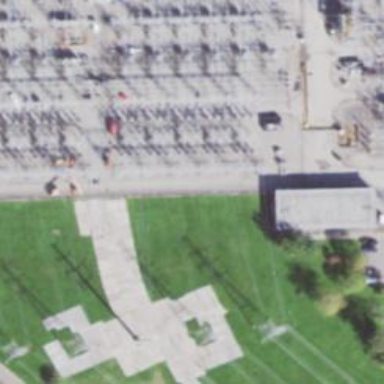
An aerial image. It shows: Switch for power supply.